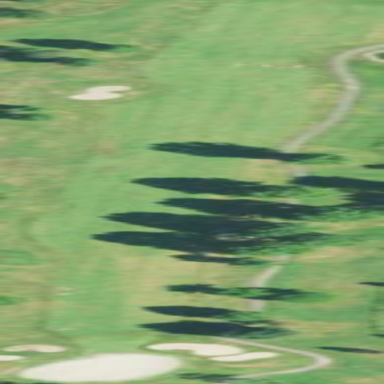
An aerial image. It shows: Scenic golf fairway.